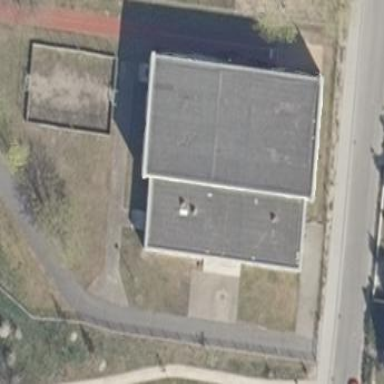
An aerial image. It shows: School building.